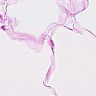
Metastatic tissue present: no